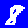
Digit: 8